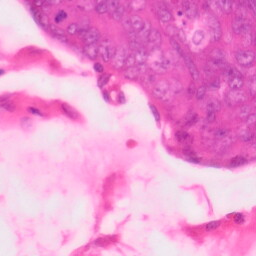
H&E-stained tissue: Colon